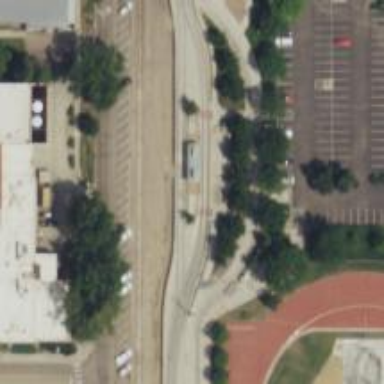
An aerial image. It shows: Busway road.